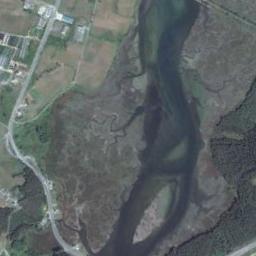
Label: river